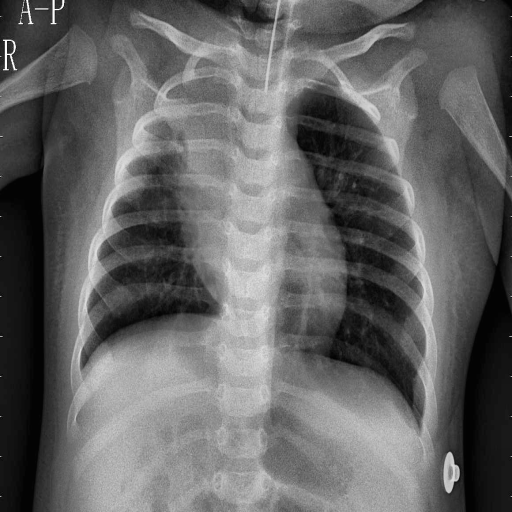
Finding: PNEUMONIA